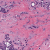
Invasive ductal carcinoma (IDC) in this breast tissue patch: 1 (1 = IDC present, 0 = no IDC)